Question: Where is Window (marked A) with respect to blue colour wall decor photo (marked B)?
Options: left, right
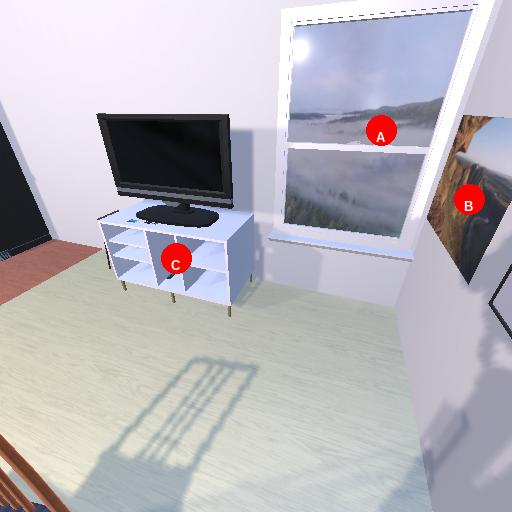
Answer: left